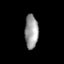
Tissue: prostate
Cell type: Fibroblasts
Senescence score: 0.7037
Nuclear area (px): 445
Mean DAPI intensity: 154.369